Question: Please Consider my below xml code and screen shot(To view the large screen shotplease click on Large Screen Link ,the first one is the screen shot of small screen ).
'''
<?xml version="1.0" encoding="utf-8"?>
<LinearLayout xmlns:android="http://schemas.android.com/apk/res/android"
android:id="@+id/LinearLayout01"
android:layout_width="fill_parent"
android:layout_height="fill_parent"
android:clipChildren="true"
android:layout_gravity="center"
android:orientation="vertical"
android:background="@drawable/default1"
android:weightSum="10"
>
<ImageView
android:id="@+id/FrameLayout01"
android:layout_width="wrap_content"
android:layout_height="wrap_content"
android:layout_gravity="top|right"
android:background="@drawable/fc_postyour_best_score_bg"
/>
</LinearLayout>
'''
By viewing the screen shot you can get idea that CANICA logo Image is go far than the large screen.
Now I have also made images accordingly to the devices dpi and screen dimension and put them in hdpi,mdpi,ldpi folders and I get the desired and perfect smiler look in all devices(small,medium,large),
But the issue is that I have to use many Imagebuttons and ToggleButtons in this xml files and I have few more xml file like that.
So making these images according to the drawable folders will increase my app size more and more , and I think there should be a way to rid out of this problem and optimize my app size......
SO,if anybody know the way please help me

<URL>
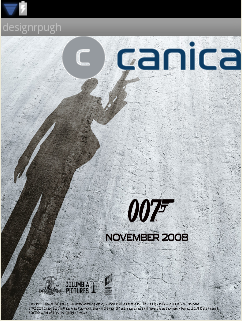
Answer: If you want your app look the same on all devices you must provide resources for all screen densities. That's compromise between quality and app size.